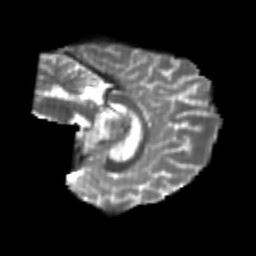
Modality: T2w
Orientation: sagittal
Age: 24
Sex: male
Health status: healthy
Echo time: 0.074 s